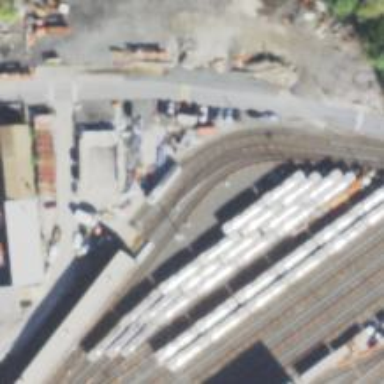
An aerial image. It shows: Electrified rail service yard.